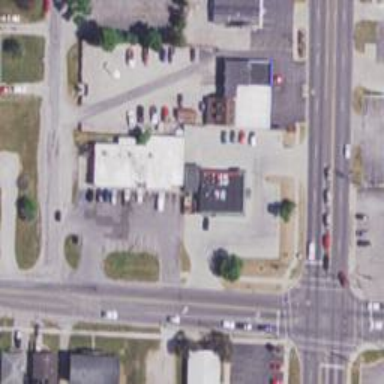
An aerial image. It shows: Convenience shop.